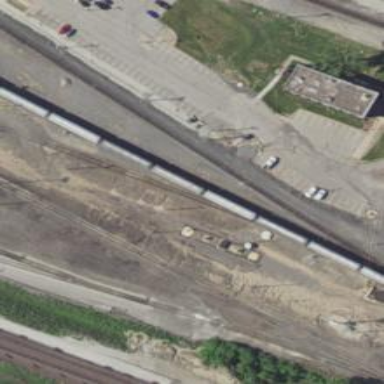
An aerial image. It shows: Railway yard used for servicing trains.